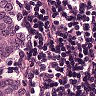
Metastatic tissue present: yes